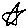
Label: star